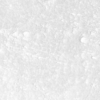
Label: not_dusty